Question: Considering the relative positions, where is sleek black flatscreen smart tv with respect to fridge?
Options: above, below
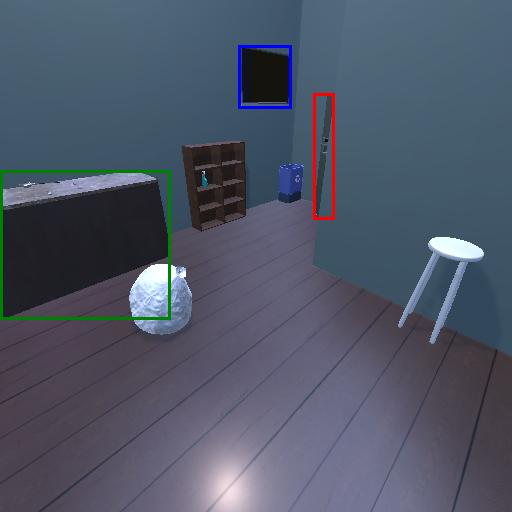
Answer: above